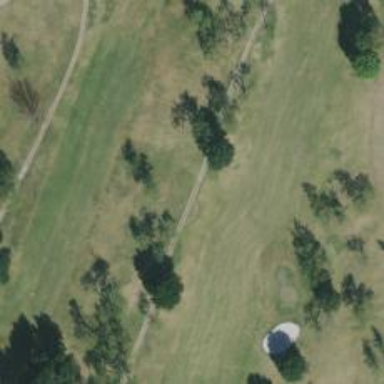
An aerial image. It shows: Path for both roads and golfers.